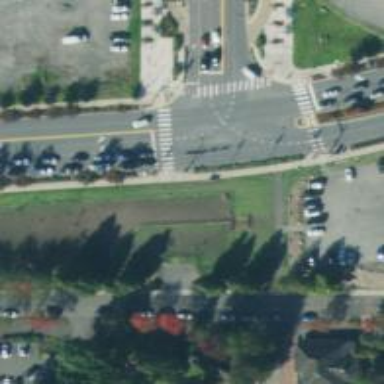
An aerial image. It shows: Pedestrian crossing with zebra markings on the footway.